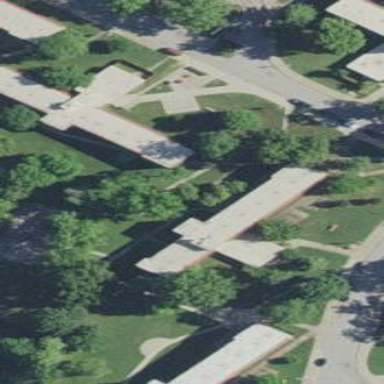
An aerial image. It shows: View of university building.